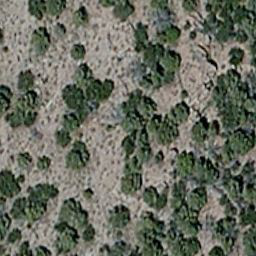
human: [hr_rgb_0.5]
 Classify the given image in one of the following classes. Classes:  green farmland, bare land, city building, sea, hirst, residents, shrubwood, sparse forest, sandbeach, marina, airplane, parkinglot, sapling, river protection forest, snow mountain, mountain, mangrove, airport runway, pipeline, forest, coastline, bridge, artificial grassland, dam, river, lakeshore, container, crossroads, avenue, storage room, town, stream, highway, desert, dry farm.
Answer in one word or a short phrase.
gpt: sparse forest